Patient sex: F
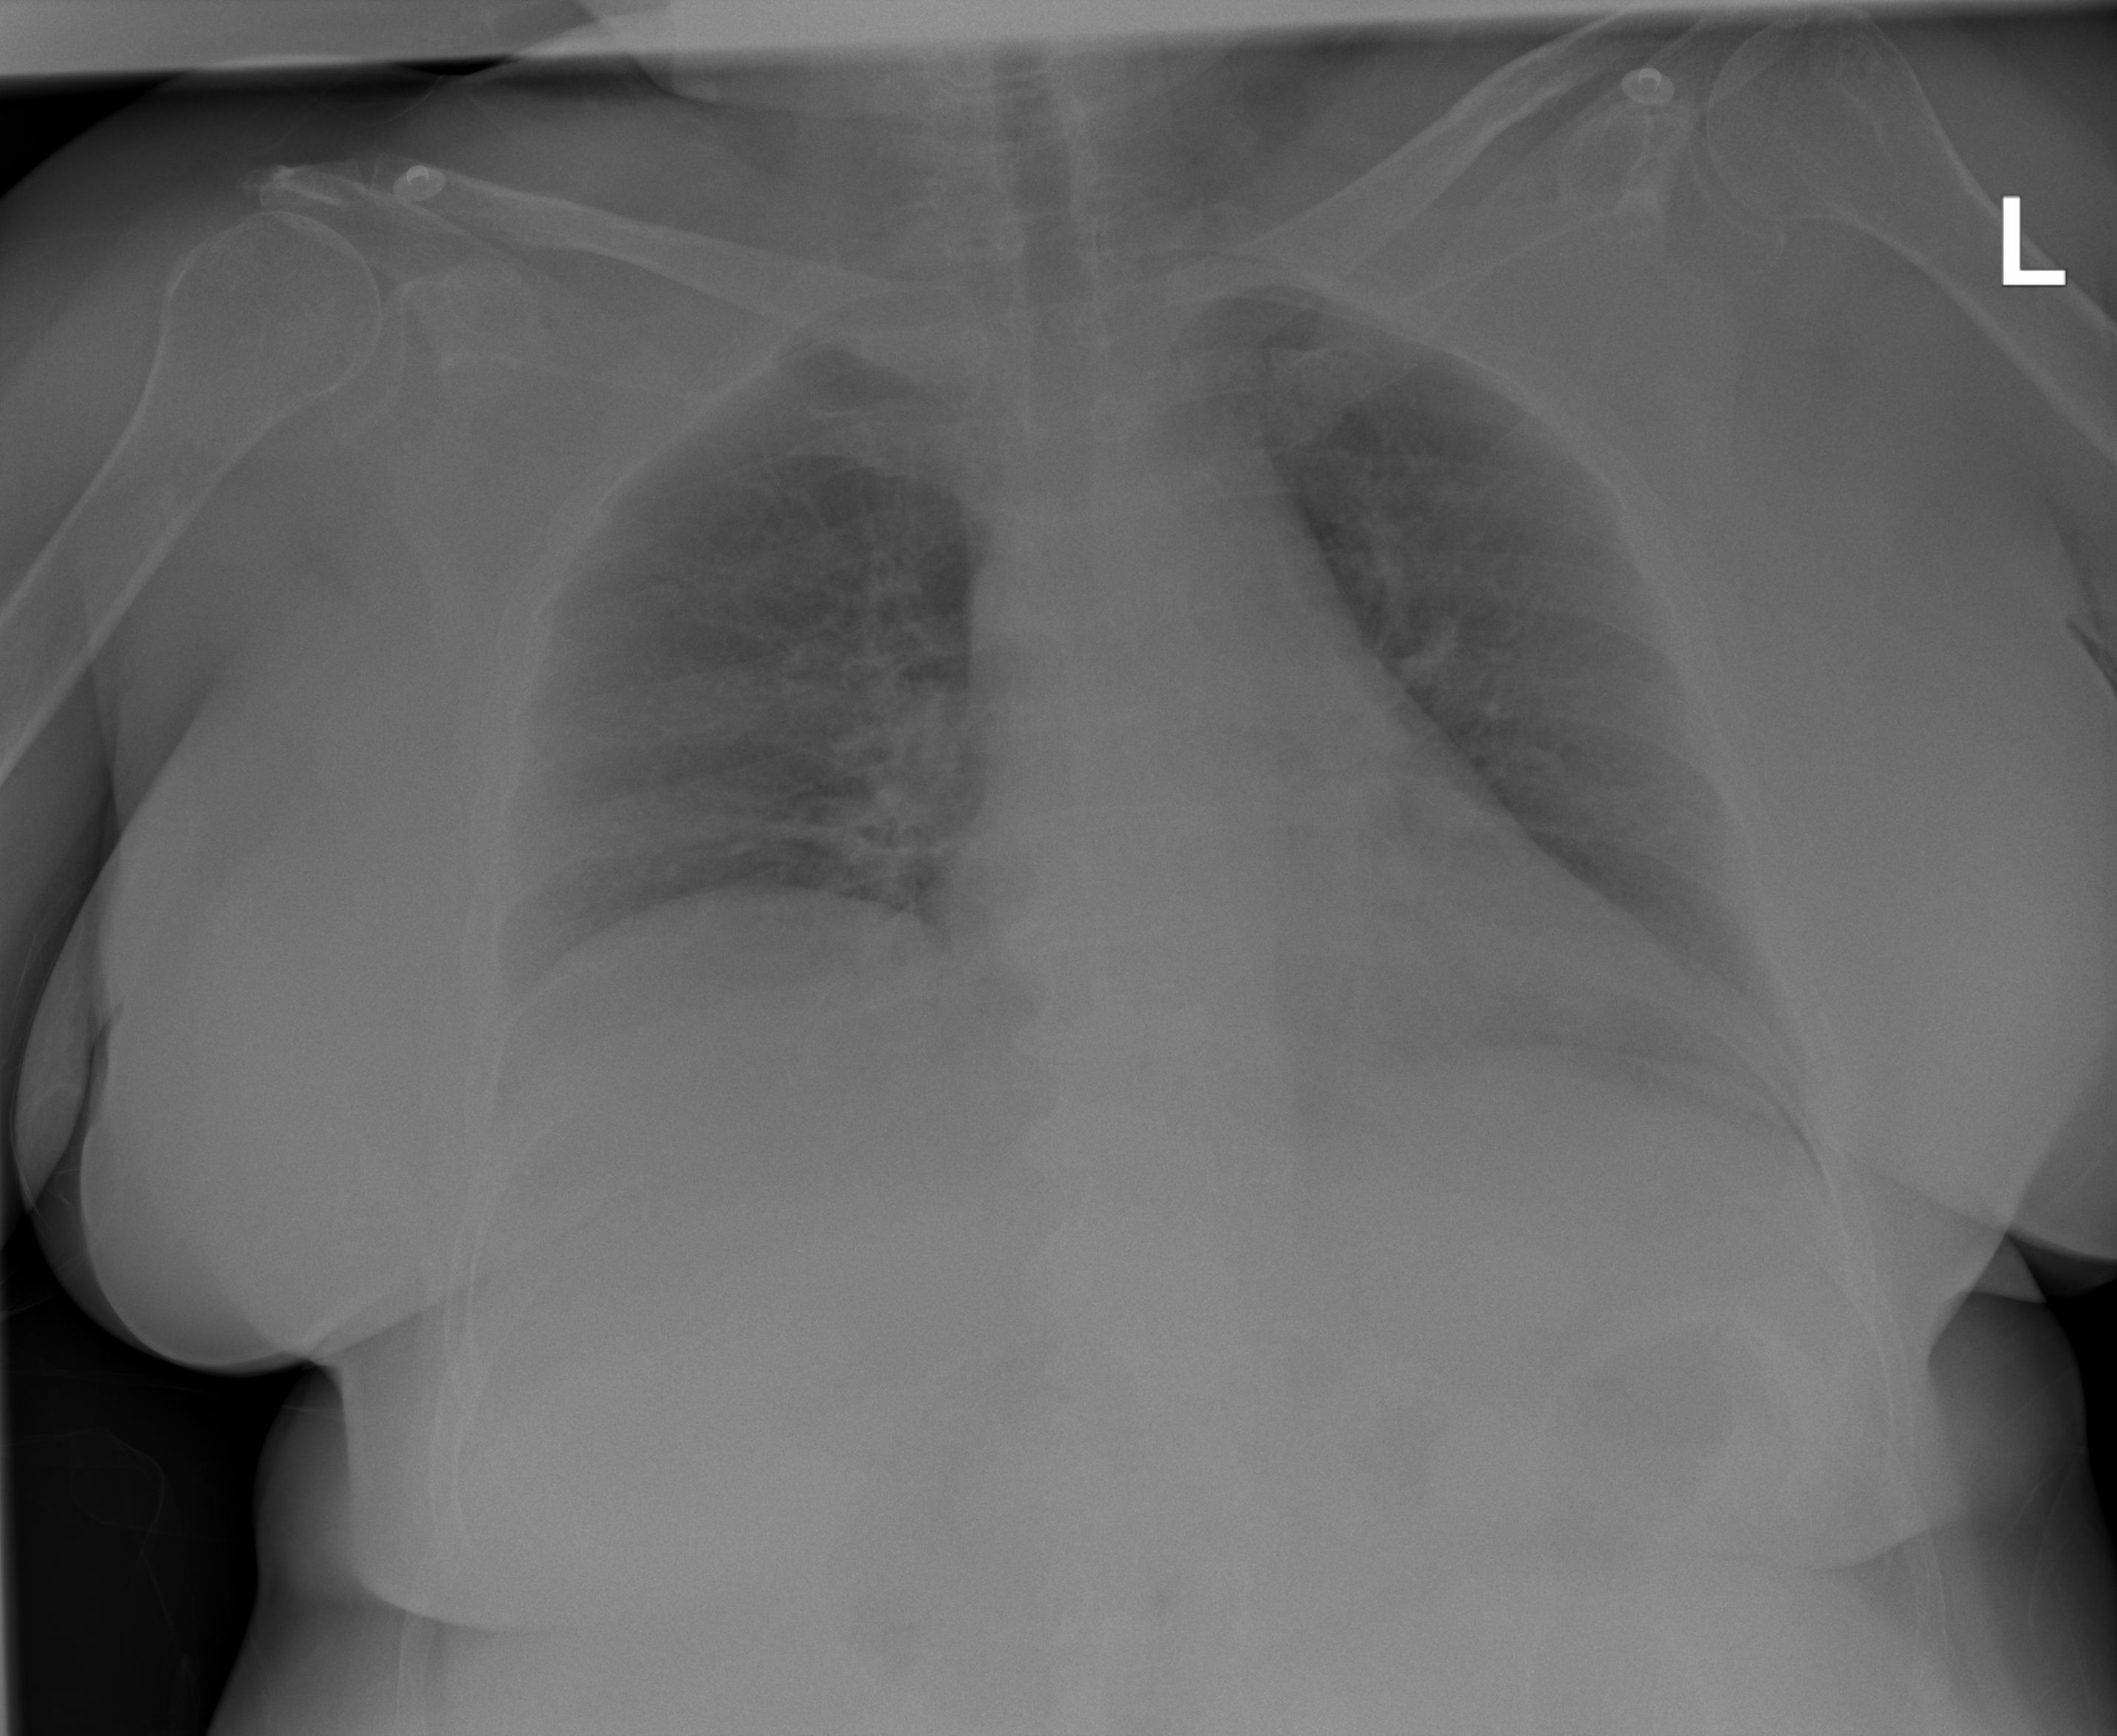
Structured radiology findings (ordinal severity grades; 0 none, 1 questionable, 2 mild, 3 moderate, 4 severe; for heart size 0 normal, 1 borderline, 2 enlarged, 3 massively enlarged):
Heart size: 0
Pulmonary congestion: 0
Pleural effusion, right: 0
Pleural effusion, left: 0
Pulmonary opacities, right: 1
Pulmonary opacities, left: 0
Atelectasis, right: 0
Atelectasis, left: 0